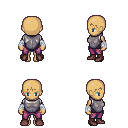
a pixel art fantasy rpg character, female body template, human, tanned skin, steel chest armor, magenta pants, plain hairstyle, white cloth bandages, maroon shoes, four views (front, back, left, right), 2x2 character sprite sheet, small pixel art, hard edges, no anti-aliasing